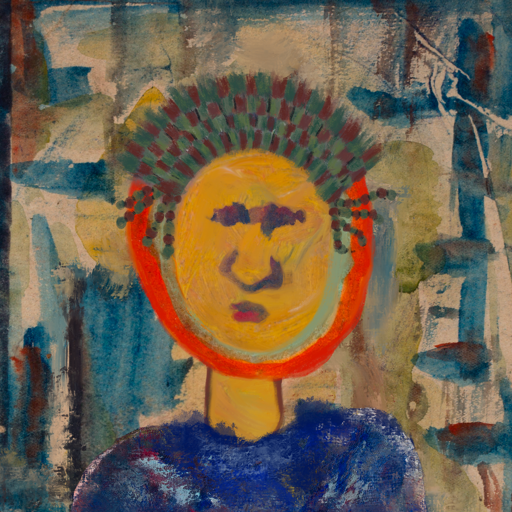
Background: Orphan, Head And Neck Front: After_Raid, Face Front: In_The_Sun, Bust: Irani, Hair Front: Sisters, Head Accessory: After_Raid_Crown, Second Necklace: Blank, Necklace: Blank, Baby: Blank